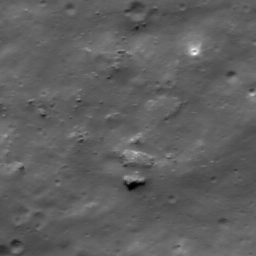
Host type: background_regolith
Lunar coordinates: latitude nan, longitude nan